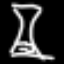
Label: hourglass